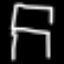
Label: chair